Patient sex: F
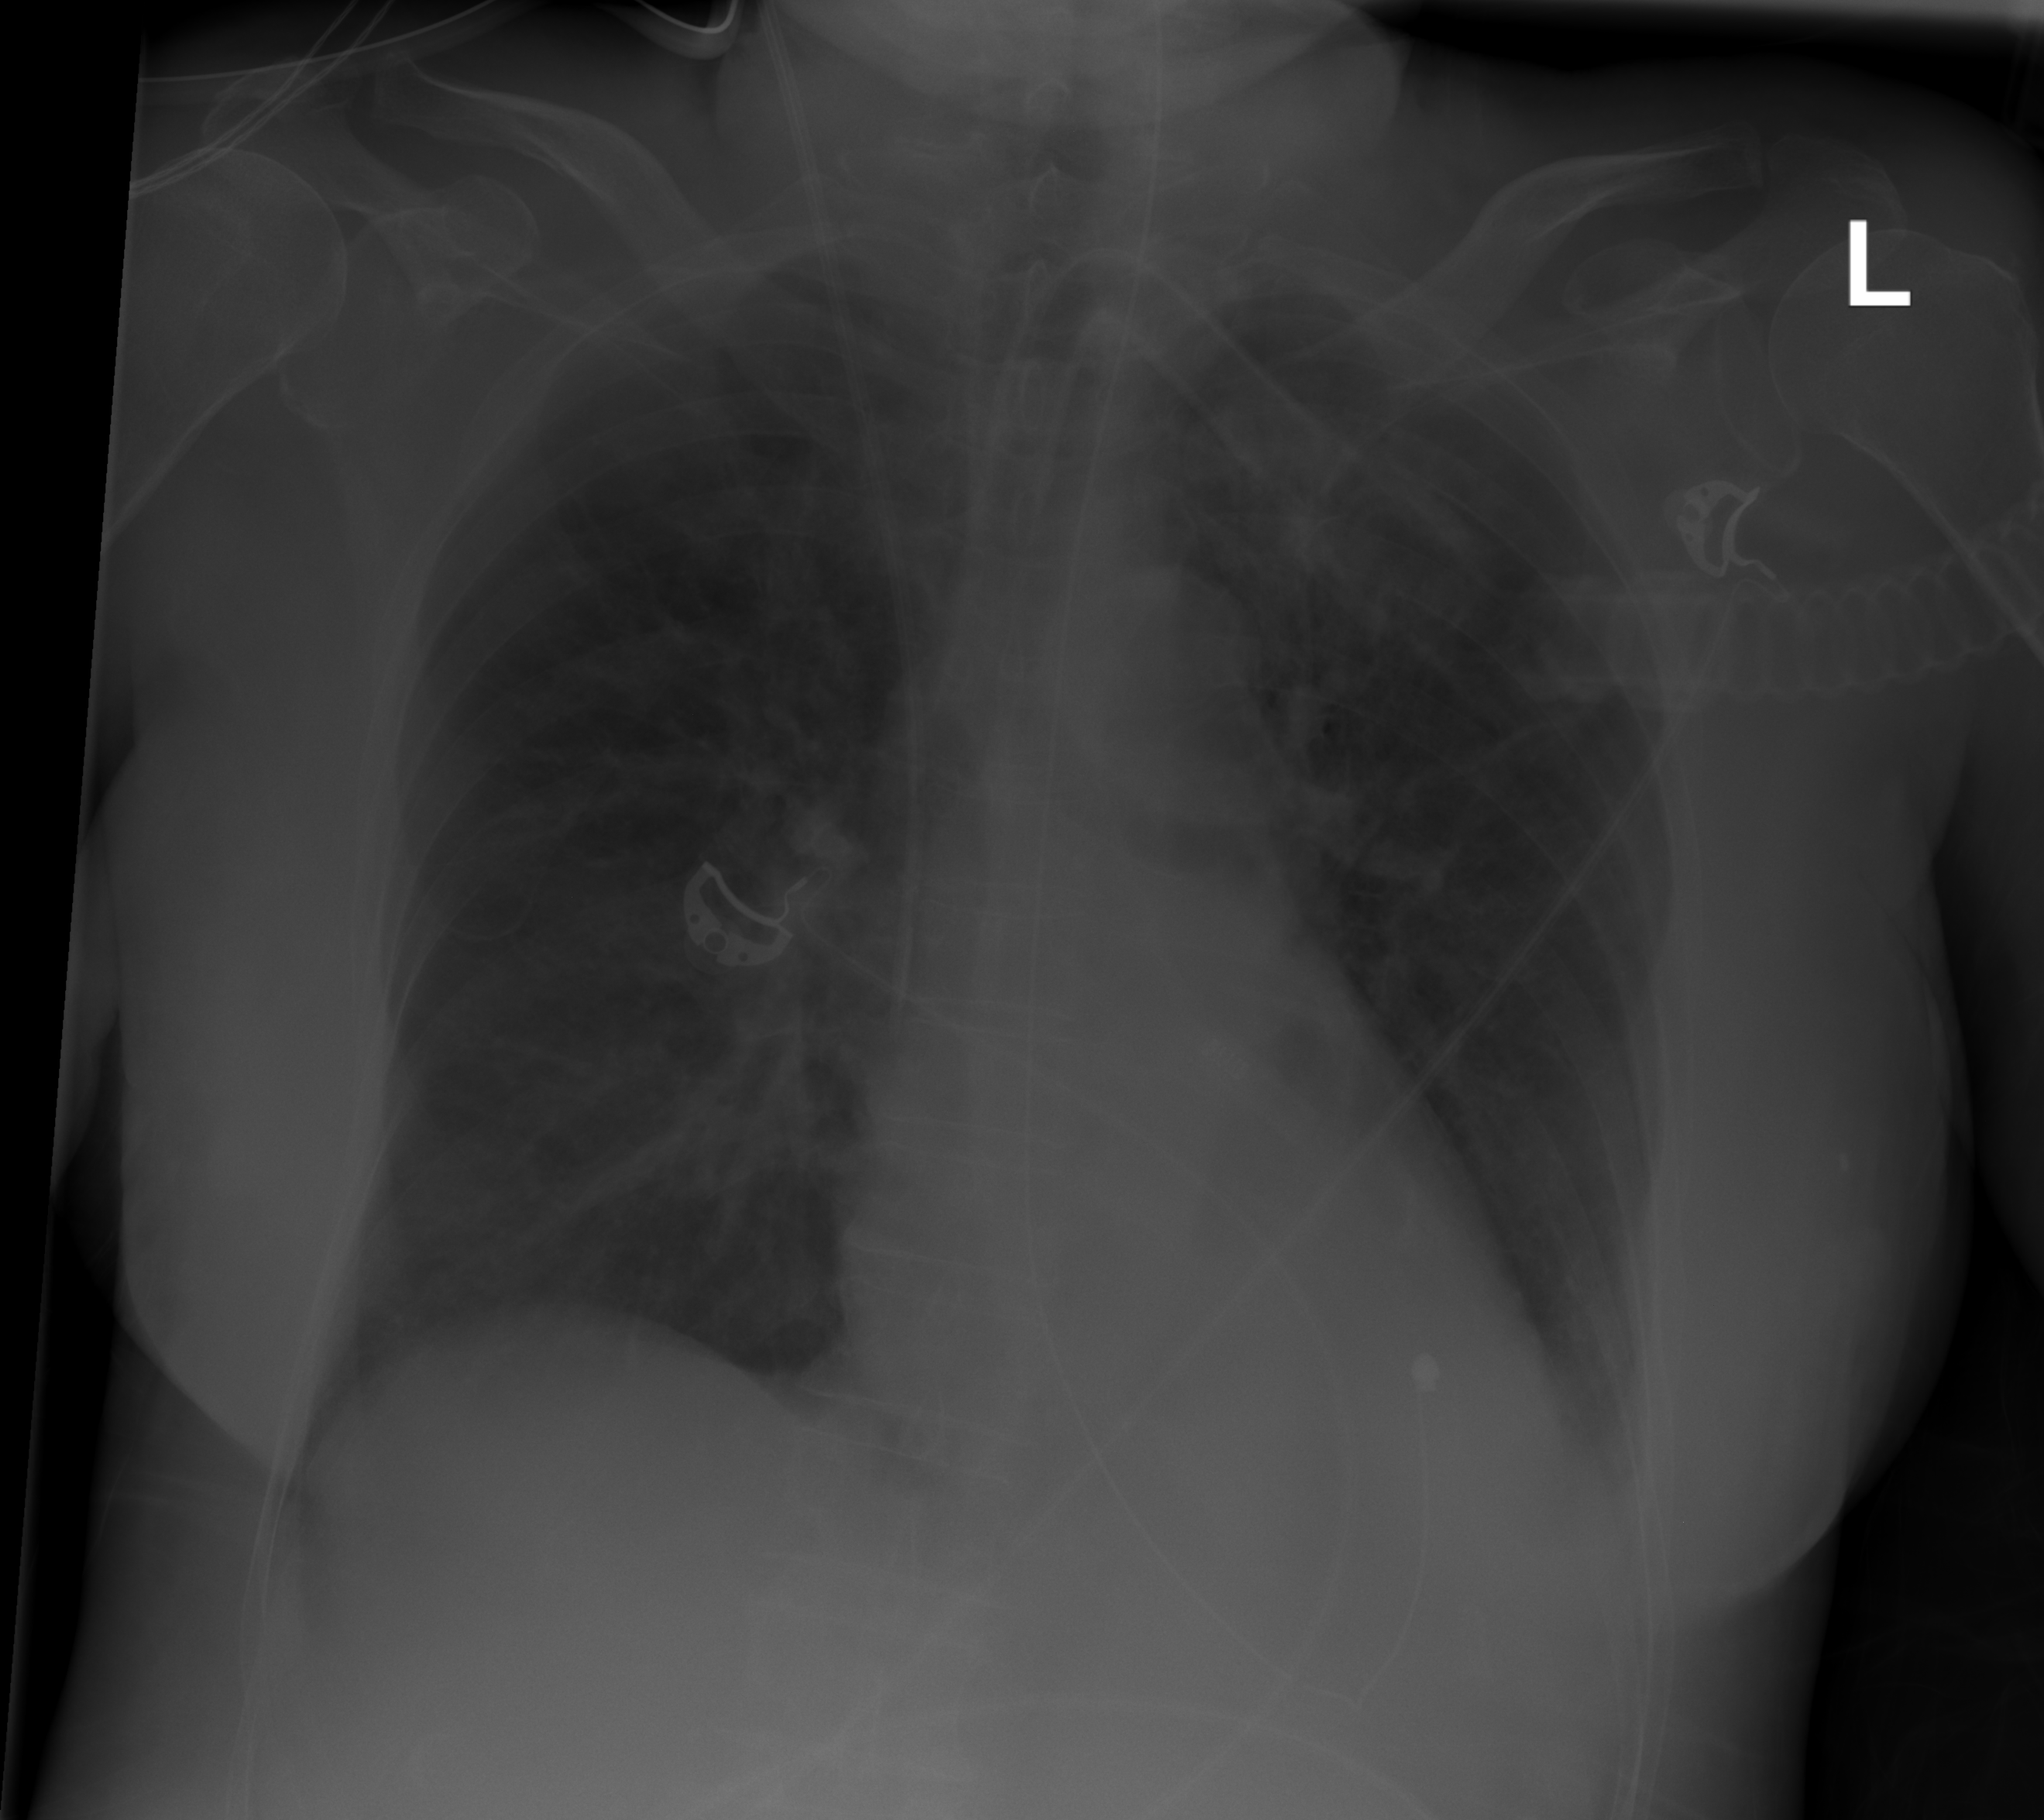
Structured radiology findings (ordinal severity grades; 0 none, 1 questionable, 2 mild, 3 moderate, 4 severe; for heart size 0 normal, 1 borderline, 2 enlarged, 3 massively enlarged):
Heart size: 0
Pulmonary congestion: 0
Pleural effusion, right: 0
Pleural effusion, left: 2
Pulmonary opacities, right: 0
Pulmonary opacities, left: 2
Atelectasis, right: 0
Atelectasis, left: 2